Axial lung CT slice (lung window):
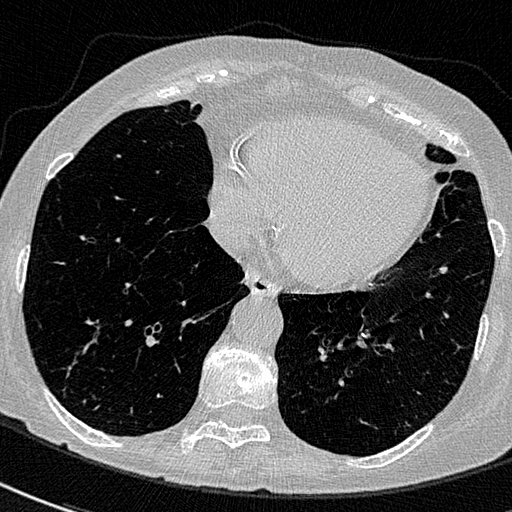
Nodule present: no